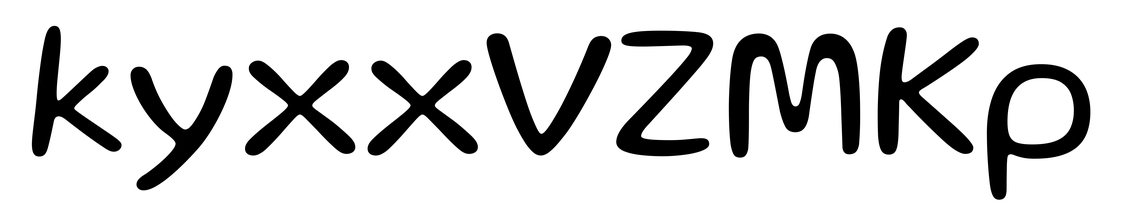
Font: Gluten_Light